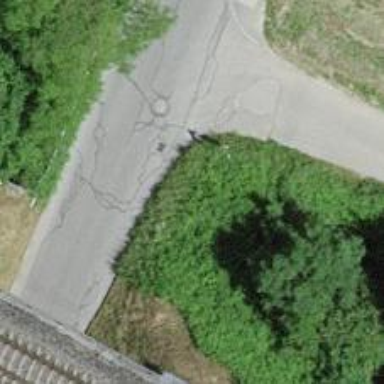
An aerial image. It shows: Bus stop with platform for public transport.